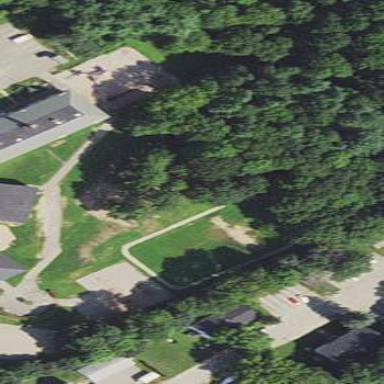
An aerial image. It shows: Playground area for leisure activities on the land.